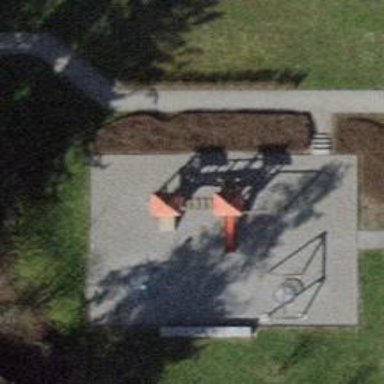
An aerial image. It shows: Playground with various play structures.